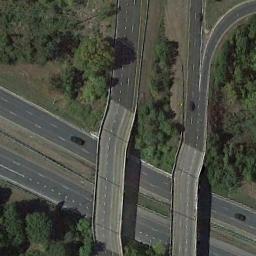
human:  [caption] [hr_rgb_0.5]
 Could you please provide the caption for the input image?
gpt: The overpass is next to the grass and some trees .

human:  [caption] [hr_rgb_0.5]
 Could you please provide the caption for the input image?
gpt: The cross-line overpass is over the road in the forest .

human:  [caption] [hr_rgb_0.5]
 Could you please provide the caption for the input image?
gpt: Many trees are beside the overpass .

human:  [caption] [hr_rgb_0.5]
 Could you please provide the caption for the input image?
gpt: Here are two parallel overpasses .

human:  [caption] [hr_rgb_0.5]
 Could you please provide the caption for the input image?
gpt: There are some trees beside the overpass .